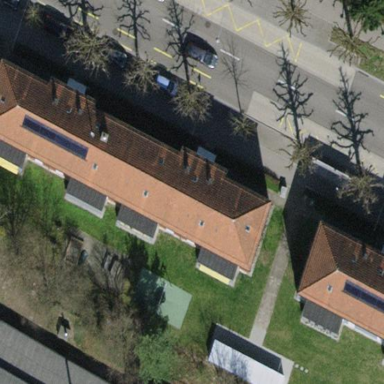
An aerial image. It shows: View of apartment building.